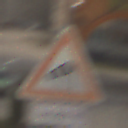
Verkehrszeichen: SeitenwindVonRechts
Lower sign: LaengeEinerStrecke5
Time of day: MorningAfternoon
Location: Outdoor (Urban)
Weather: PartlyCloudy
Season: NotSpecified
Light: Natural